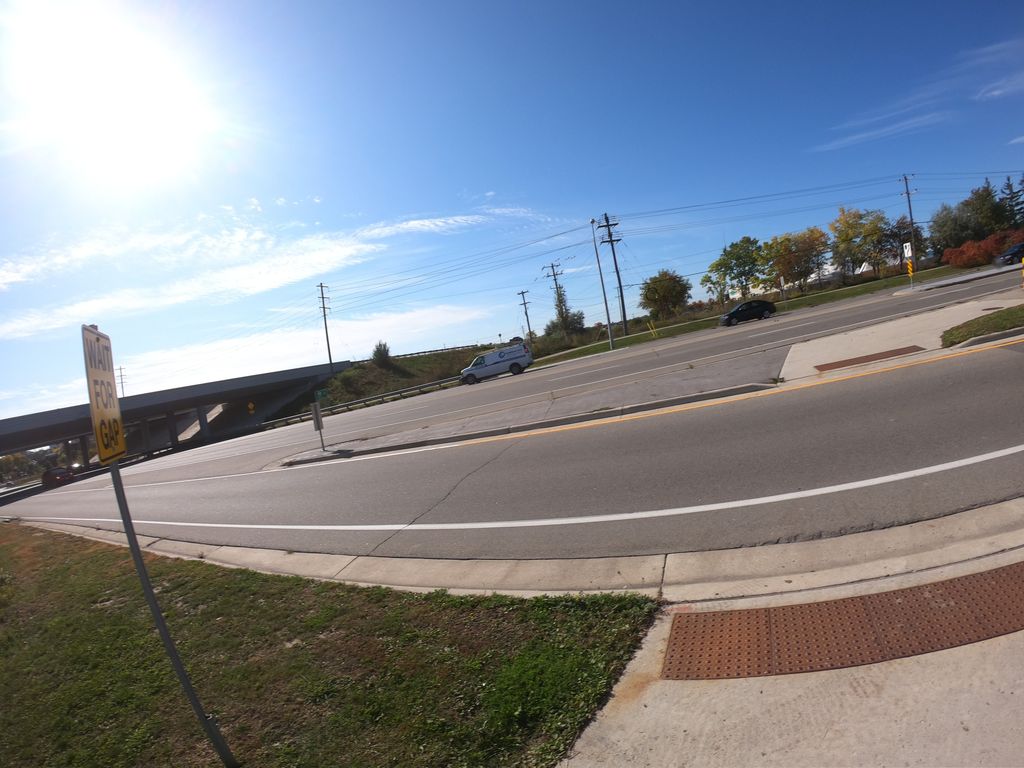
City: kitchener-waterloo